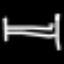
Label: bed